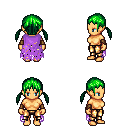
a pixel art fantasy rpg character, female body template, human, tanned skin, maroon tattered cape, gold greaves, green twin-tailed hairstyle, leather bracers, four views (front, back, left, right), 2x2 character sprite sheet, small pixel art, hard edges, no anti-aliasing